Question: I'm trying to make a dialog box, similar to the one in Nova Launcher (top right of dialog box):

To show the settings of the app. I cannot make it show, my current dialog box just shows a normal title bar:
Current code:
Custom dialog box file: (add_dialog_custom_title)
'''
<?xml version="1.0" encoding="utf-8"?>
<LinearLayout
xmlns:android="http://schemas.android.com/apk/res/android"
android:orientation="horizontal"
android:paddingLeft="15.0dip"
android:paddingRight="15.0dip"
android:layout_width="fill_parent"
android:layout_height="wrap_content">
<TextView
android:textAppearance="?android:textAppearanceLarge"
android:gravity="center_vertical"
android:layout_width="0.0dip"
android:layout_height="wrap_content"
android:minHeight="?android:listPreferredItemHeight"
android:text="@string/menu_item_add_item"
android:drawablePadding="14.0dip"
android:layout_weight="1.0" />
<ImageView
android:layout_gravity="center"
android:id="@id/settings_button"
android:layout_width="wrap_content"
android:layout_height="wrap_content"
android:src="@android:drawable/ic_menu_preferences"
android:layout_weight="0.0" />
</LinearLayout>
'''
NfcUnlockActivity:
'''
package com.quinny898.gcse.doorcontrol;
import android.app.*;
import android.widget.*;
import android.content.*;
import android.text.*;
import android.os.*;
import android.view.*;
public class NfcUnlockActivity extends Activity
{
@Override
public void onCreate(Bundle savedInstanceState) {
super.onCreate(savedInstanceState);
AlertDialog.Builder builder;
AlertDialog alertDialog;
Context mContext = getApplicationContext();
Dialog dialog = new Dialog (mContext);
LayoutInflater inflater = (LayoutInflater) mContext.getSystemService(LAYOUT_INFLATER_SERVICE);
View layout = inflater.inflate(R.layout.add_dialog_custom_title,
(ViewGroup) findViewById(R.id.layout_root));
dialog.setContentView(R.layout.add_dialog_custom_title);
dialog.setTitle("Door Control");
builder = new AlertDialog.Builder(mContext);
builder.setView(layout);
alertDialog = builder.create();
}
}
'''
All the IDs and strings are there, I checked
I feel like I'm missing something really stupid here, any help?
EDIT:
Fixed it, I did what you said and then added
alertDialog.show();
and then I used the second answer here to fix the resulting crash: <URL>
Works perfectly, thanks for your help
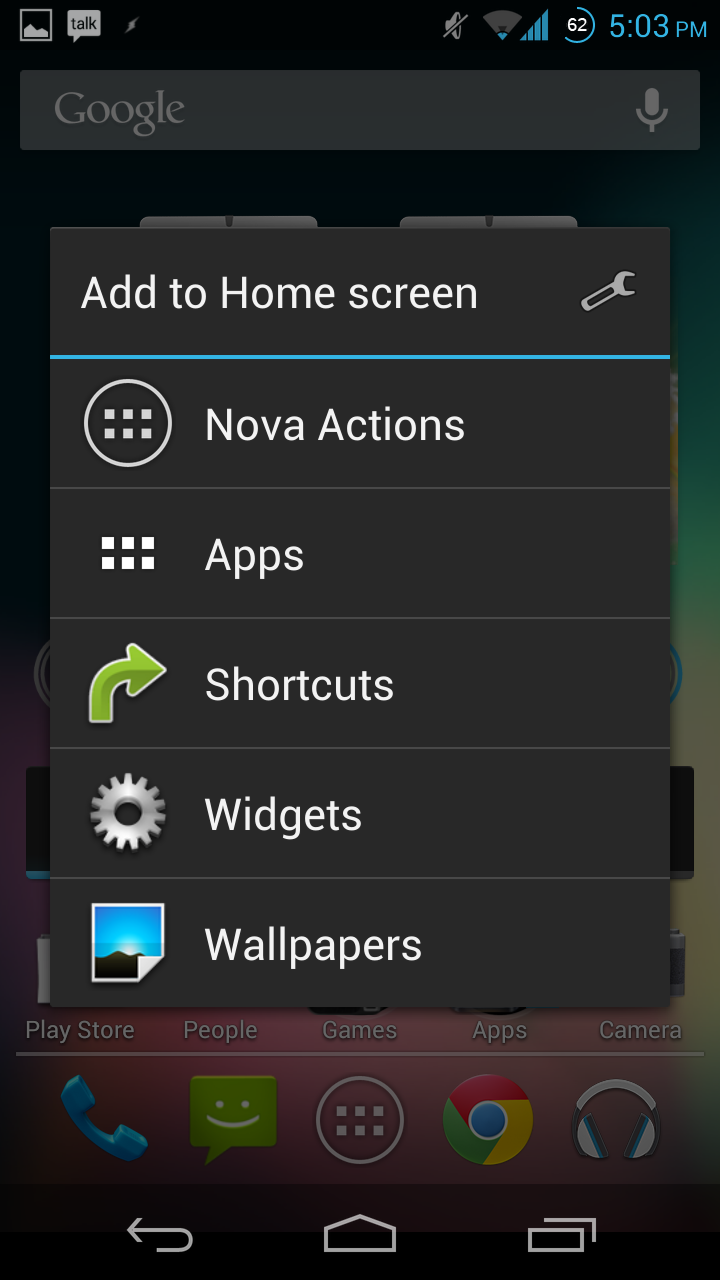
Answer: One mistake is in your image view you have written
'''
android:id="@id/settings_button"
'''
instead of
'''
android:id="@+id/settings_button"
'''